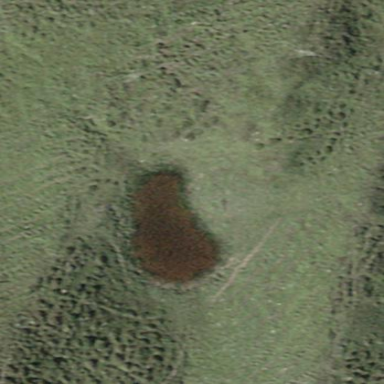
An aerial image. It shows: Pond surrounded by natural water.